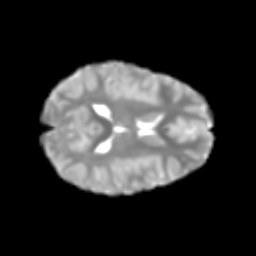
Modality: T2w
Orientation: axial
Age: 7
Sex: male
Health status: healthy